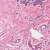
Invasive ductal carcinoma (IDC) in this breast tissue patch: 0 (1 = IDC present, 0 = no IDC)